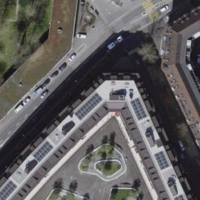
EUNIS habitat code: 54
Species observed at this site:
Salvia glutinosa